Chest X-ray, PA view. Patient: 57 years old, sex F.
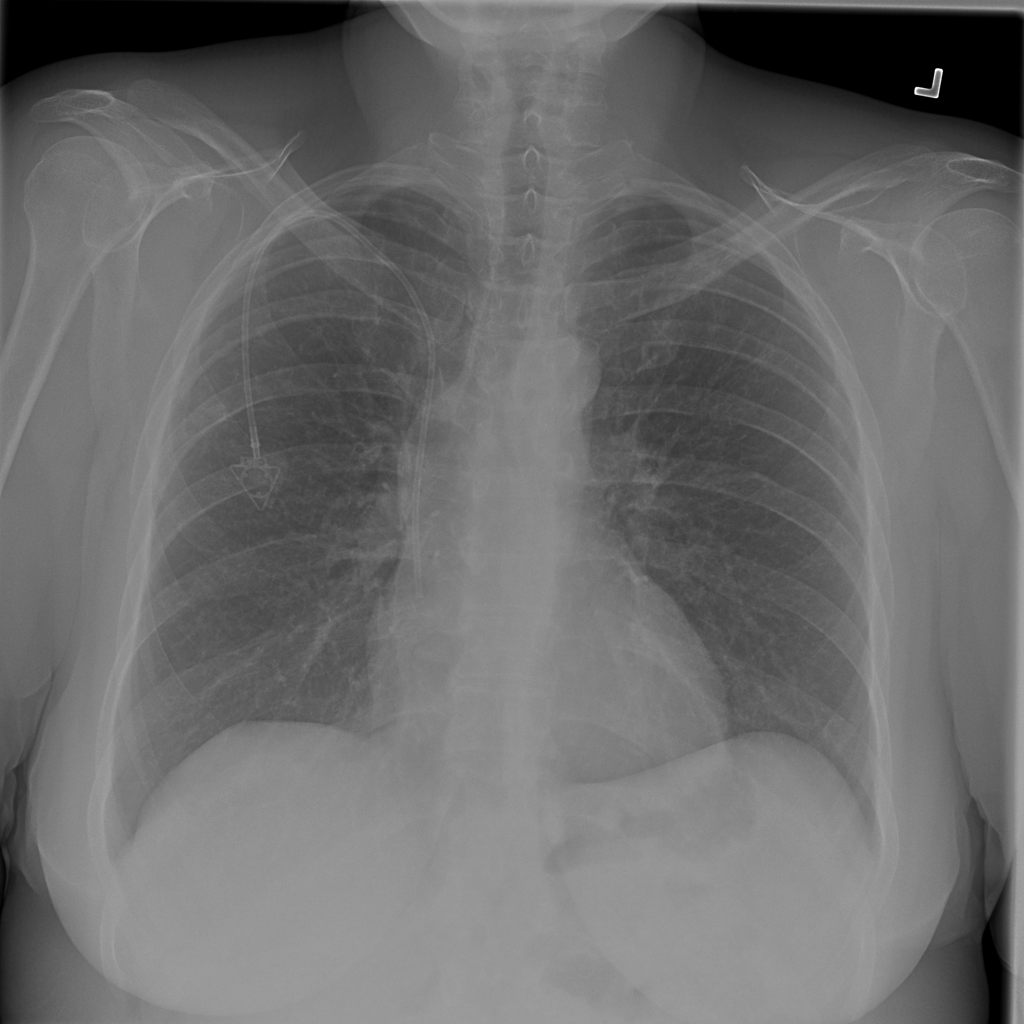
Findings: No Finding